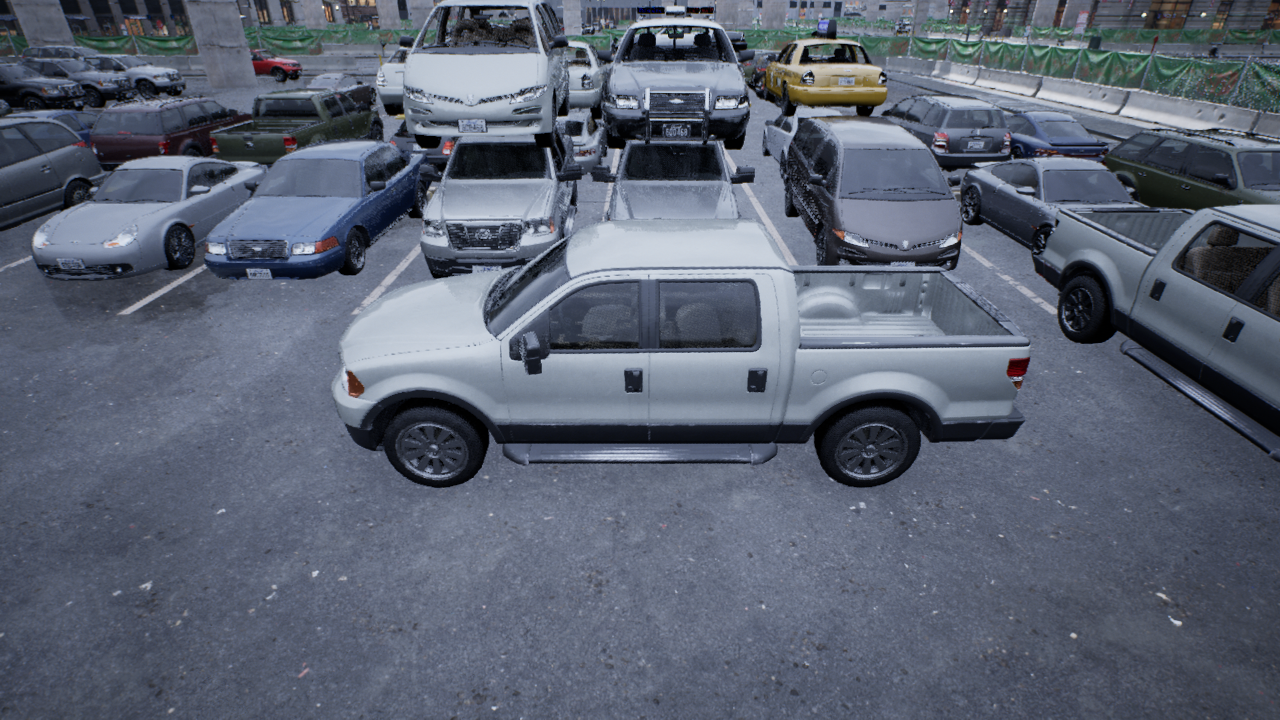
Venue: arterial
Lighting: overcast
Vehicle rig: pickup